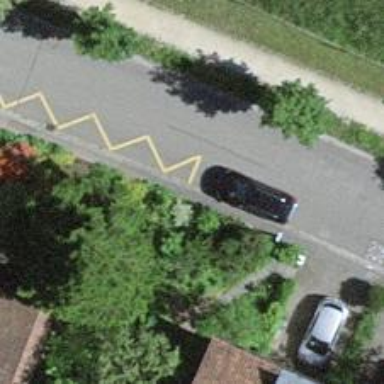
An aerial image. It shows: Platform for public transport on the road.